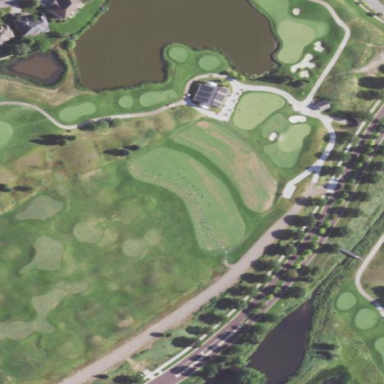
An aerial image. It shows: Grassy area designated as golf tee.